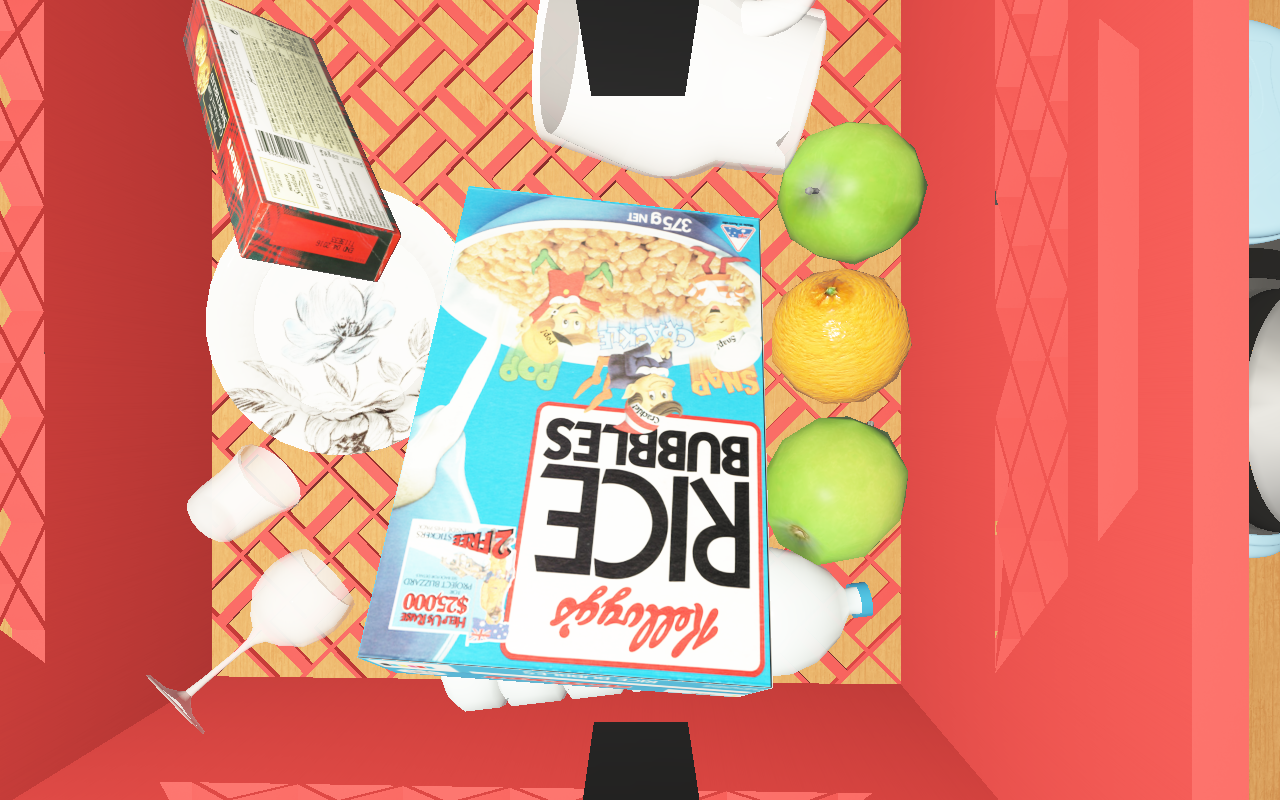
Objects in the scene:
carafe
apple
apple
cereal box